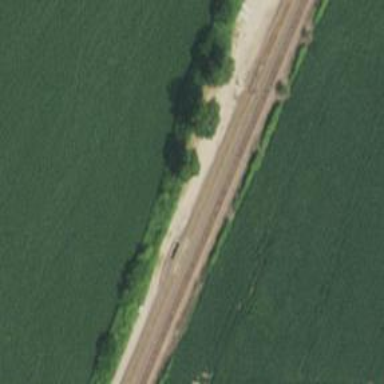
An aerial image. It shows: Railway track.